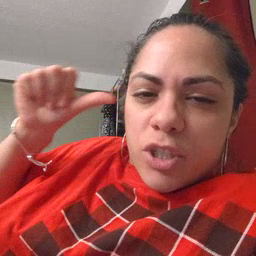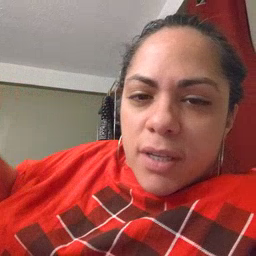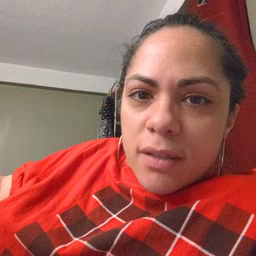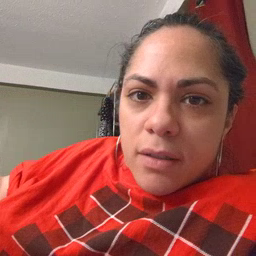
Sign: yesterday